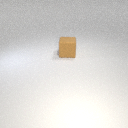
large brown rubber cube